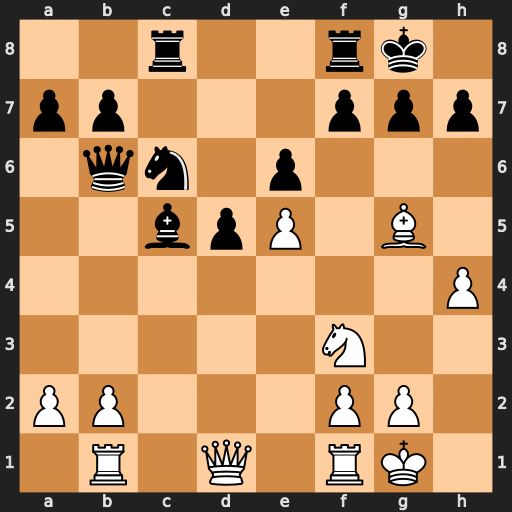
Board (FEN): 2r2rk1/pp3ppp/1qn1p3/2bpP1B1/7P/5N2/PP3PP1/1R1Q1RK1
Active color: w
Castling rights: -
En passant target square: -
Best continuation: b4 Bxb4 a3